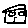
Label: house